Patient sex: M
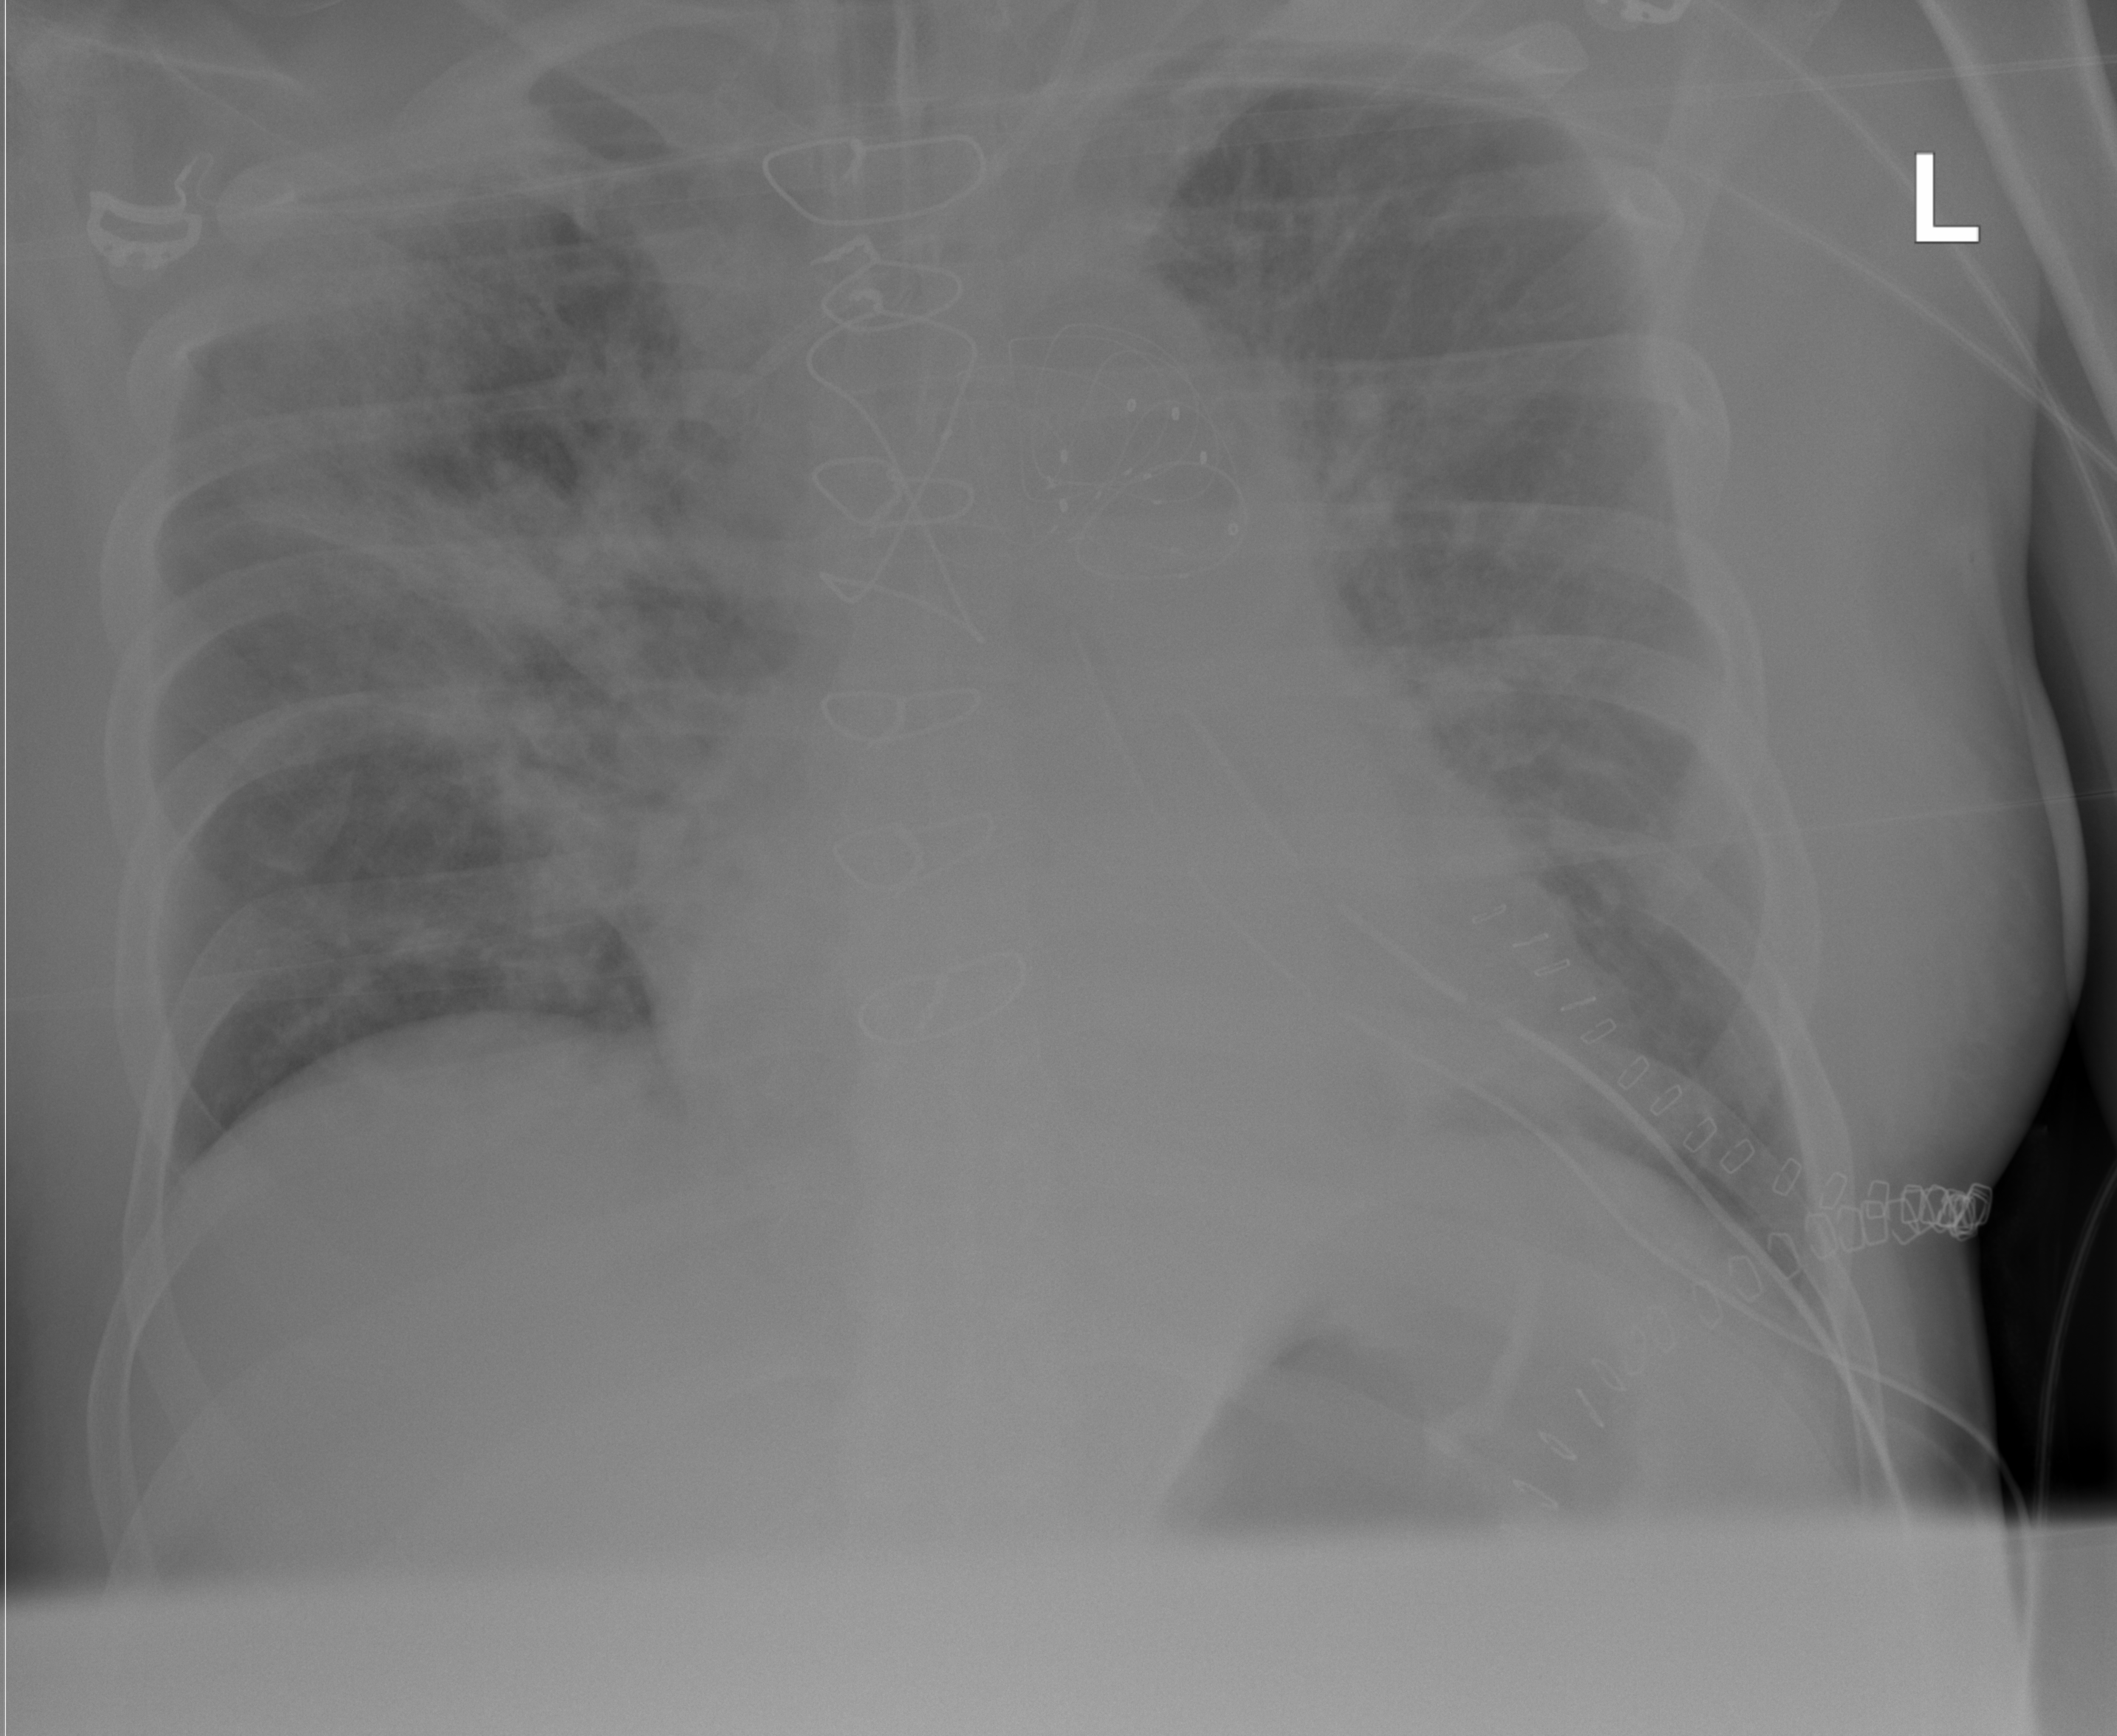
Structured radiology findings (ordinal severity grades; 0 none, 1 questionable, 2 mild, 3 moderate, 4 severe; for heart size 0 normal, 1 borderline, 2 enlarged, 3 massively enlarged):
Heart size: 2
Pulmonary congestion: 3
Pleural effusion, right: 0
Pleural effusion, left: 0
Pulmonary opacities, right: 3
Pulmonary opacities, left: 3
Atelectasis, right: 2
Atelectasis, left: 0